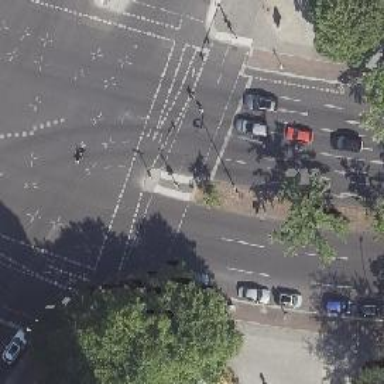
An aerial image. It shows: Road crossing with traffic signals.